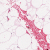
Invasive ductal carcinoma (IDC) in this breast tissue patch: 0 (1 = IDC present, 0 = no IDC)